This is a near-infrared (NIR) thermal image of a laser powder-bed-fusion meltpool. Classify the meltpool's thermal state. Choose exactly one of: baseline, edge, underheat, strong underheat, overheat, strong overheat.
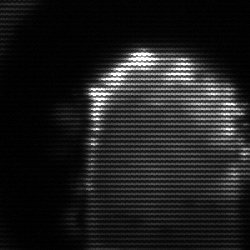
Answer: baseline